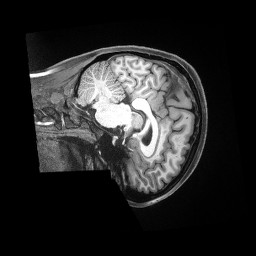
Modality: T1w
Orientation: sagittal
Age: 27
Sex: female
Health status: ill
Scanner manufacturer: siemens
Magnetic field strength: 3 T
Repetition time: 2.5 s
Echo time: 0.00181 s